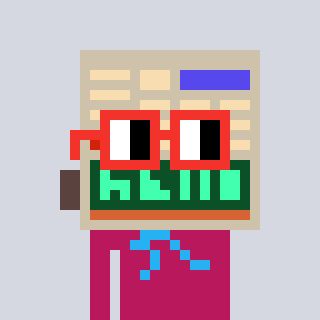
a pixel art character with square red glasses, a calculator-shaped head and a darkpink-colored body on a cool background